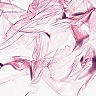
Metastatic tissue present: no